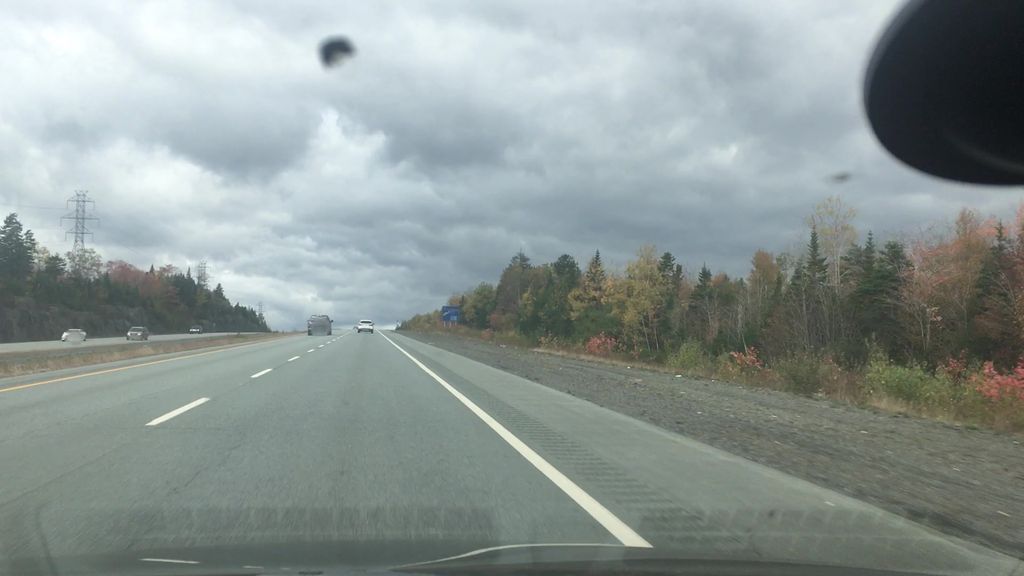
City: halifax